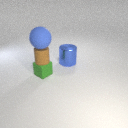
small brown rubber cylinder below large blue rubber sphere